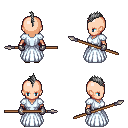
a pixel art fantasy rpg character, female body template, human, light skin, underdress, red pants, gray mohawk hairstyle, metal gloves, brown slippers, spear, four views (front, back, left, right), 2x2 character sprite sheet, small pixel art, hard edges, no anti-aliasing